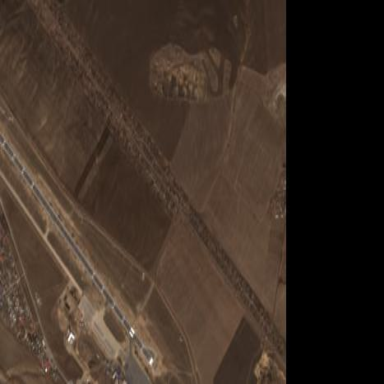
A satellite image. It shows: Concrete runway at airport.